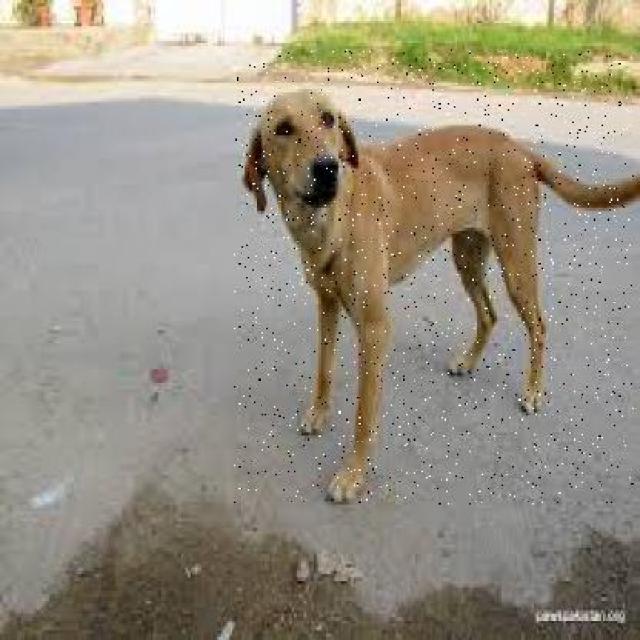
Healthy canine skin — no visible lesions, inflammation, or abnormalities. The skin and coat appear normal.